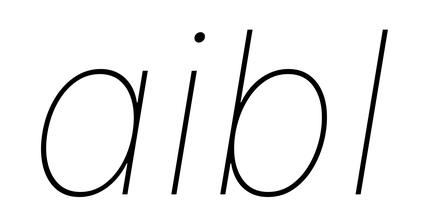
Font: Inter-Italic_Thin_Italic